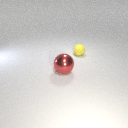
small yellow rubber sphere behind large red metal sphere